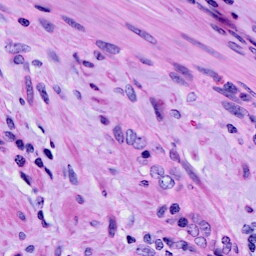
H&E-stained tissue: Cervix